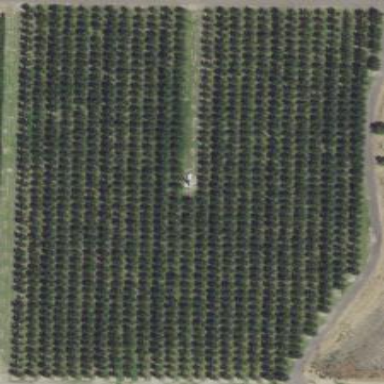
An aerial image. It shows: Orchard.